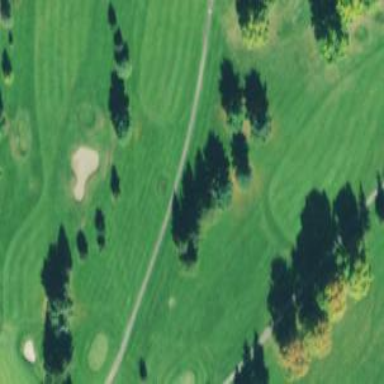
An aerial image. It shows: Golf rough area.